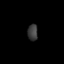
Tissue: lung
Cell type: Epithelial cells
Senescence score: 0.2007
Nuclear area (px): 165
Mean DAPI intensity: 57.83